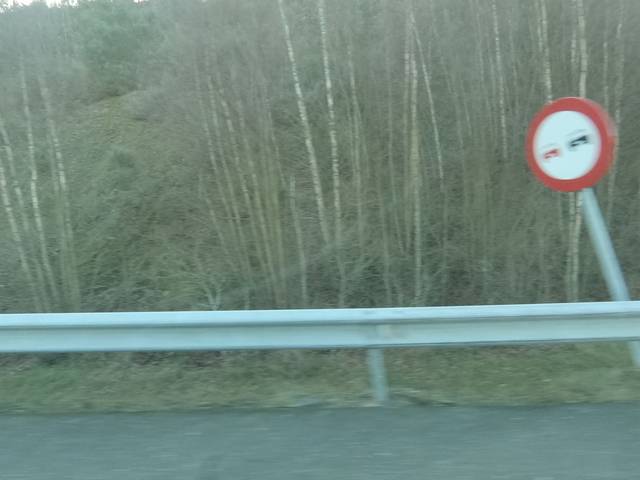
Region: Spain
Coordinates: 42.189, -7.769